Question: In paypal, is it possible to skip the "Thanks for your order page" and come directly back to our store? Here i have attached the screenshot of the page which is coming after "Pay Now" page and this is the page i want to skip and i need to directly go to my website from where the process is initiated.
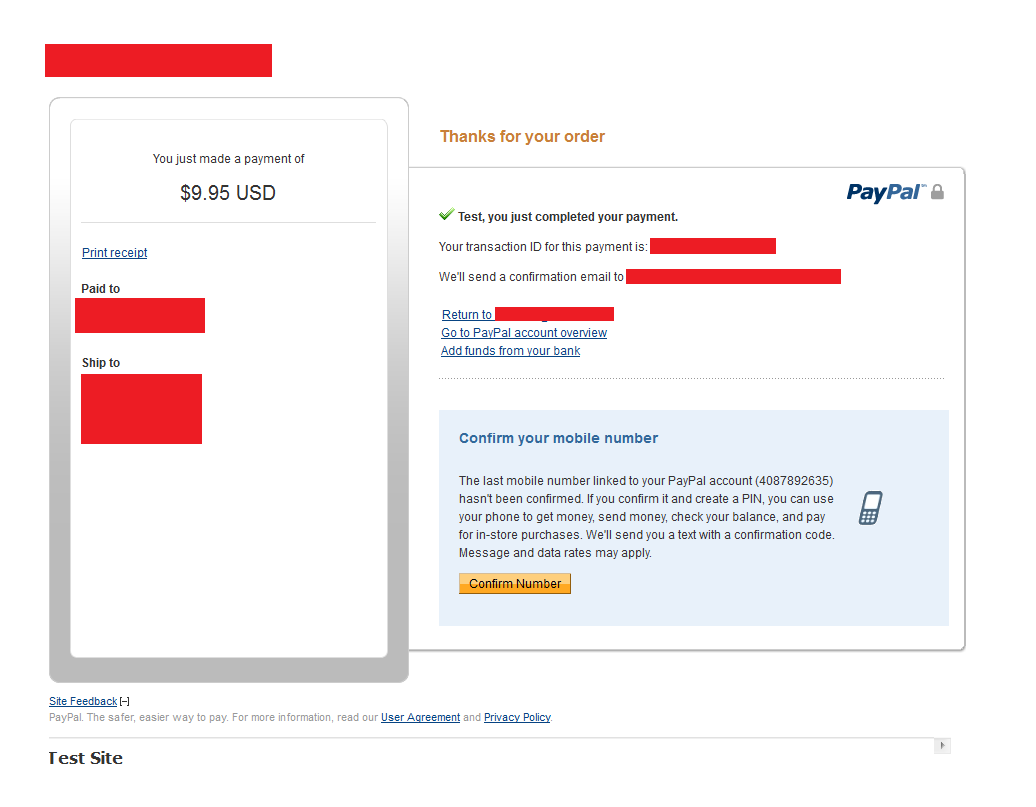
Answer: Check these settings at your paypal account --
1. click at edit profile tab in your paypal acc.
2. click "website payment preferences" under "selling preferences"
3. click "on" for auto-return.
4. enter a return URL.
5. Save.
Let me know if u face any prob while configuring.
You can also pass like this --
'''
<INPUT TYPE="hidden" NAME="return" value="URLspecificToThisTransaction">
'''